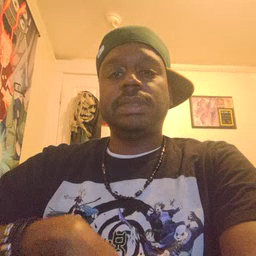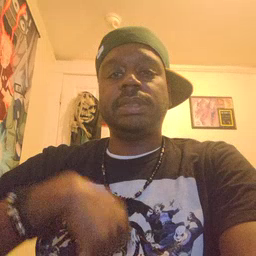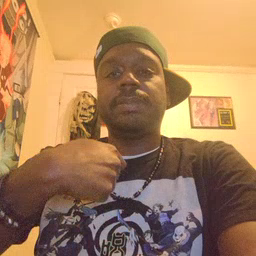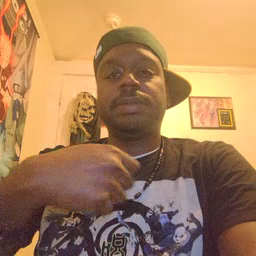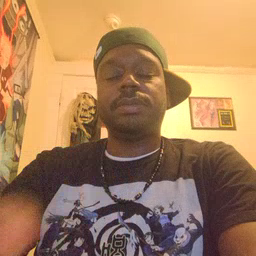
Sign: zipper